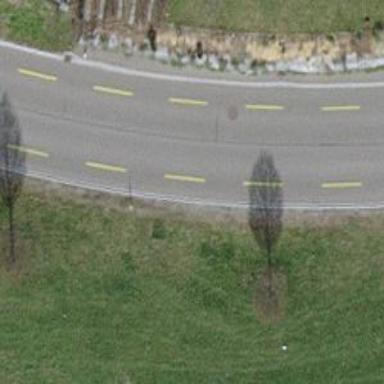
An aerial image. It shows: Unclassified road with designated cycle lane.